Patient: sex M, age 57
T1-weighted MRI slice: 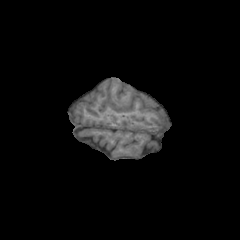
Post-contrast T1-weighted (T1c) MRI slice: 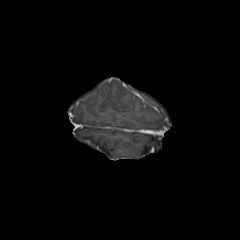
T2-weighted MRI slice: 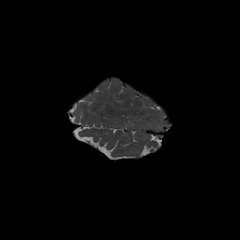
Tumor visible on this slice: yes
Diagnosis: Glioblastoma, IDH-wildtype
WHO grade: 4